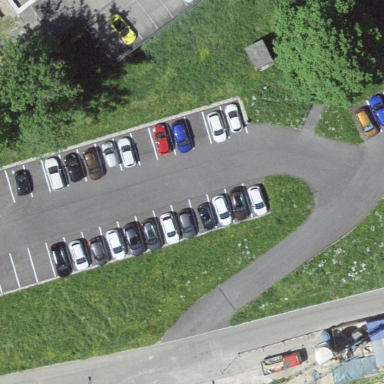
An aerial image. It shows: Parking area.